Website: ulta-beauty
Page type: customer-info-address
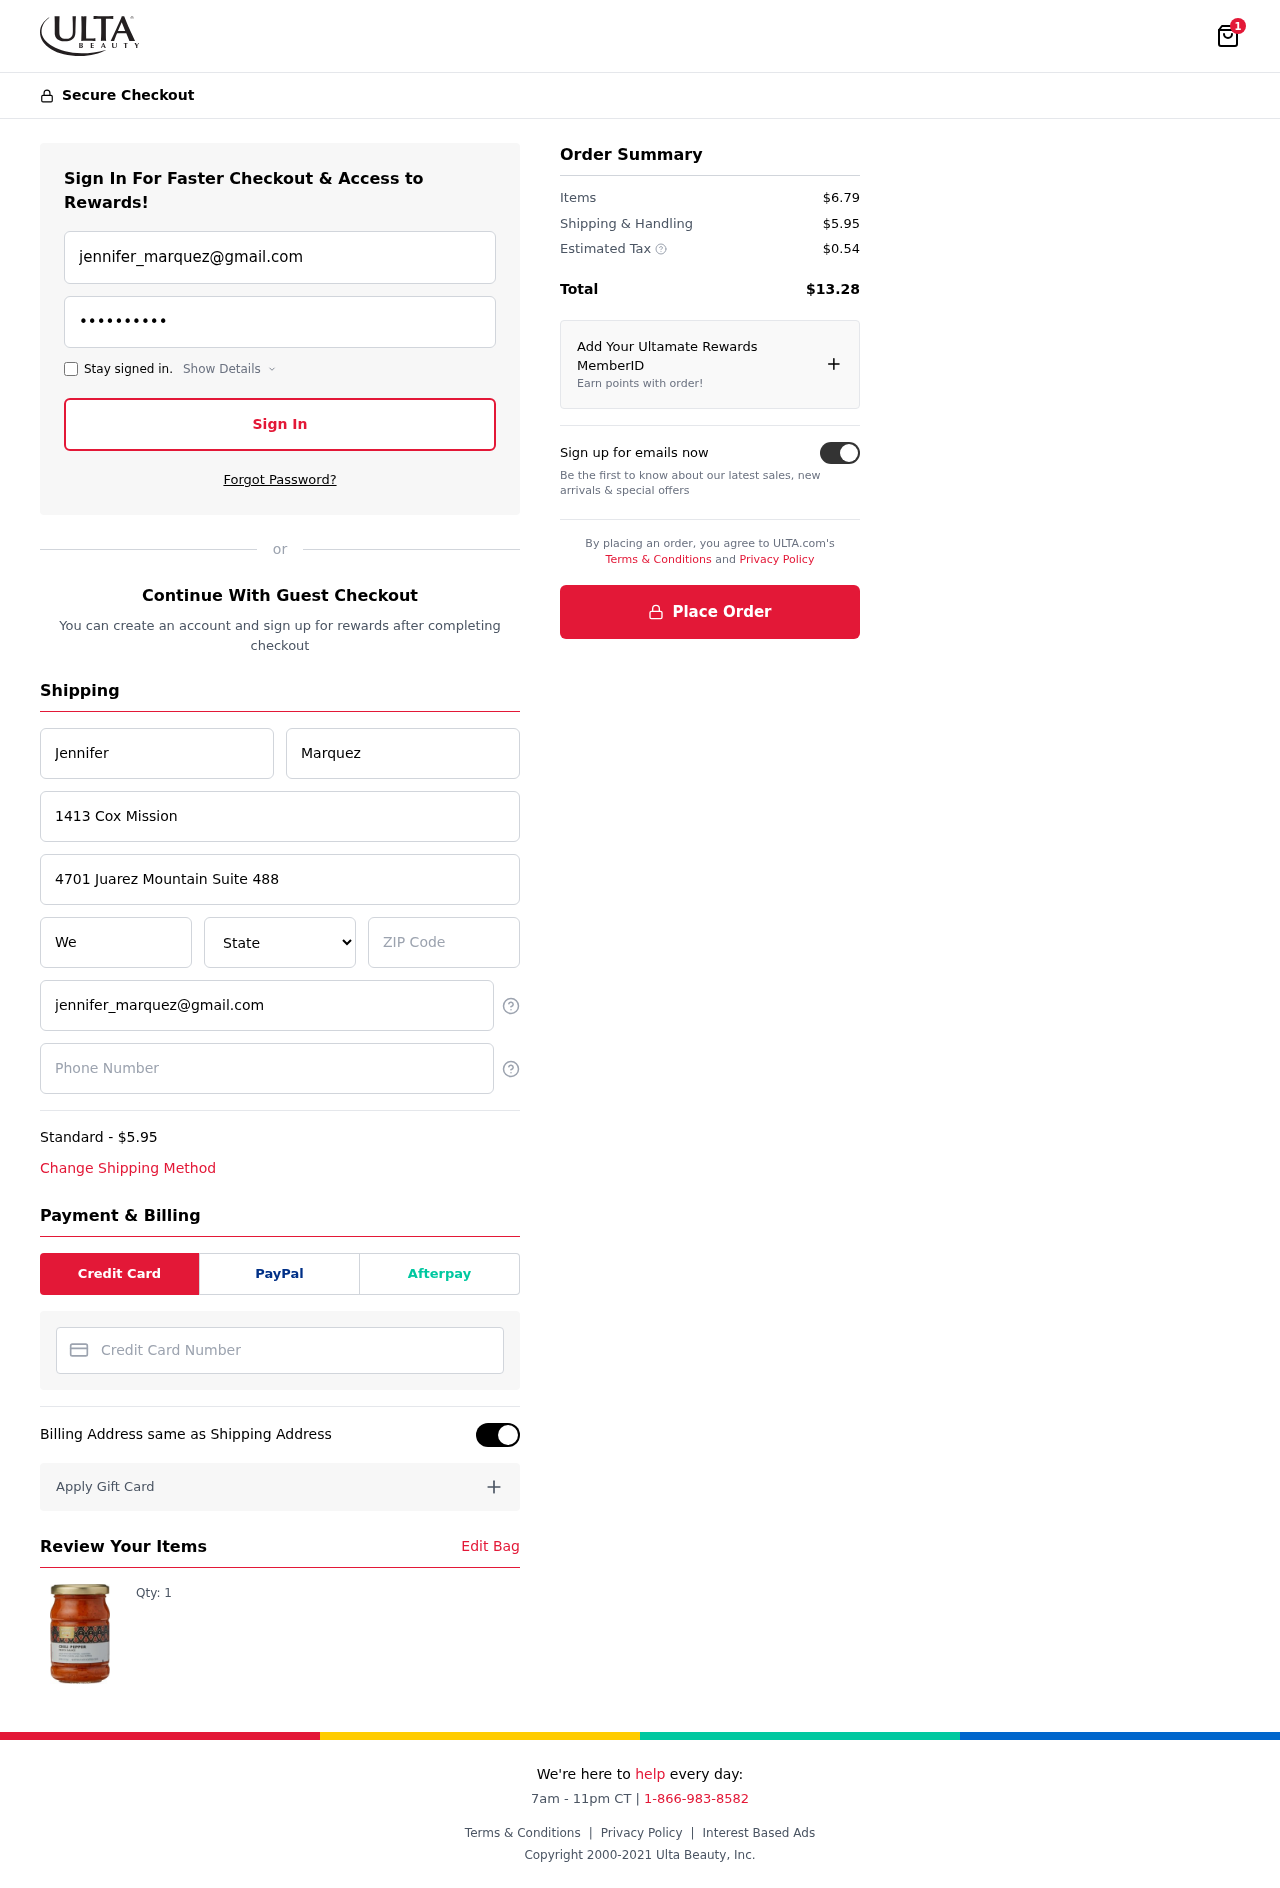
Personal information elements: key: PII_CARD_NUMBER
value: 5264 0767 0277 5834
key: PII_CITY
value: Weaverburgh
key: PII_EMAIL
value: jennifer_marquez@gmail.com
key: PII_FIRSTNAME
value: Jennifer
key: PII_LASTNAME
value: Marquez
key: PII_PHONE
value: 7835991416
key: PII_POSTCODE
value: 01610
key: PII_STATE
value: New Mexico
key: PII_STREET
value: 1413 Cox Mission
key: PII_STREET2
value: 4701 Juarez Mountain Suite 488
Product elements: key: PRODUCT1_QUANTITY
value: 1
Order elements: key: ORDER_NUM_ITEMS
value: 1
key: ORDER_SHIPPING_COST
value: $5.95
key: ORDER_ITEMS_TOTAL
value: $6.79
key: ORDER_SHIPPING_COST2
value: $5.95
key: ORDER_TAX
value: $0.54
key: ORDER_TOTAL
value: $13.28